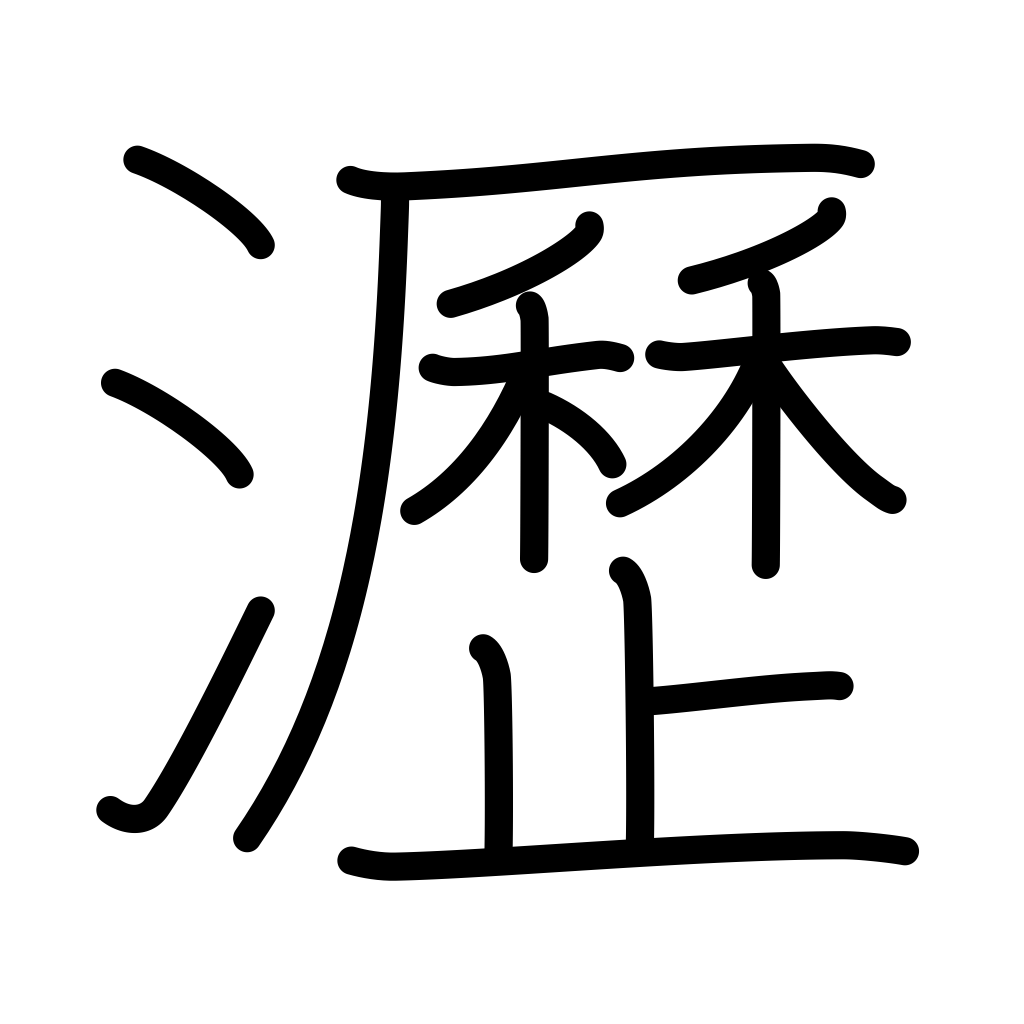
Meaning: dropping